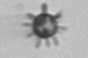
Label: Rhabdolithes